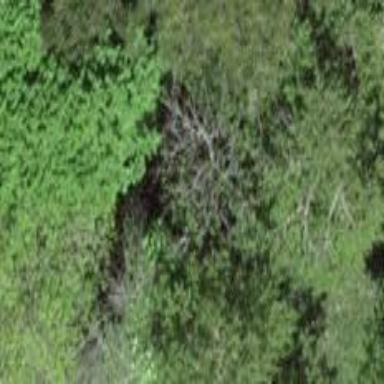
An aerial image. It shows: Forest with mixed leaf types and cycles.